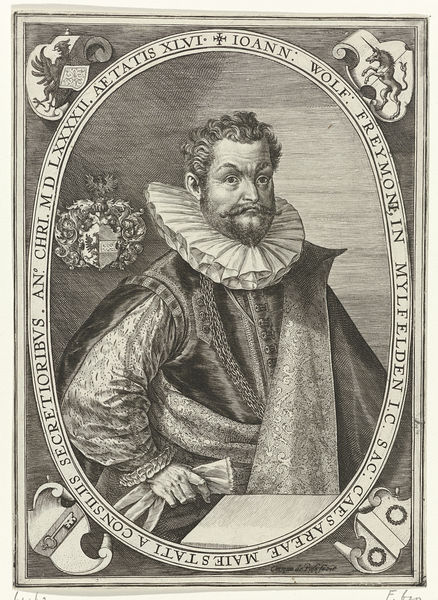
Titel: Portret van Johann Wolfgang Freymann
Künstler: Crispijn van de (I) Passe
Standort: Amsterdam
Institution: Rijksmuseum
Schlagwörter: portrait, roi, royal, connetable, dignitaire, embassadeur